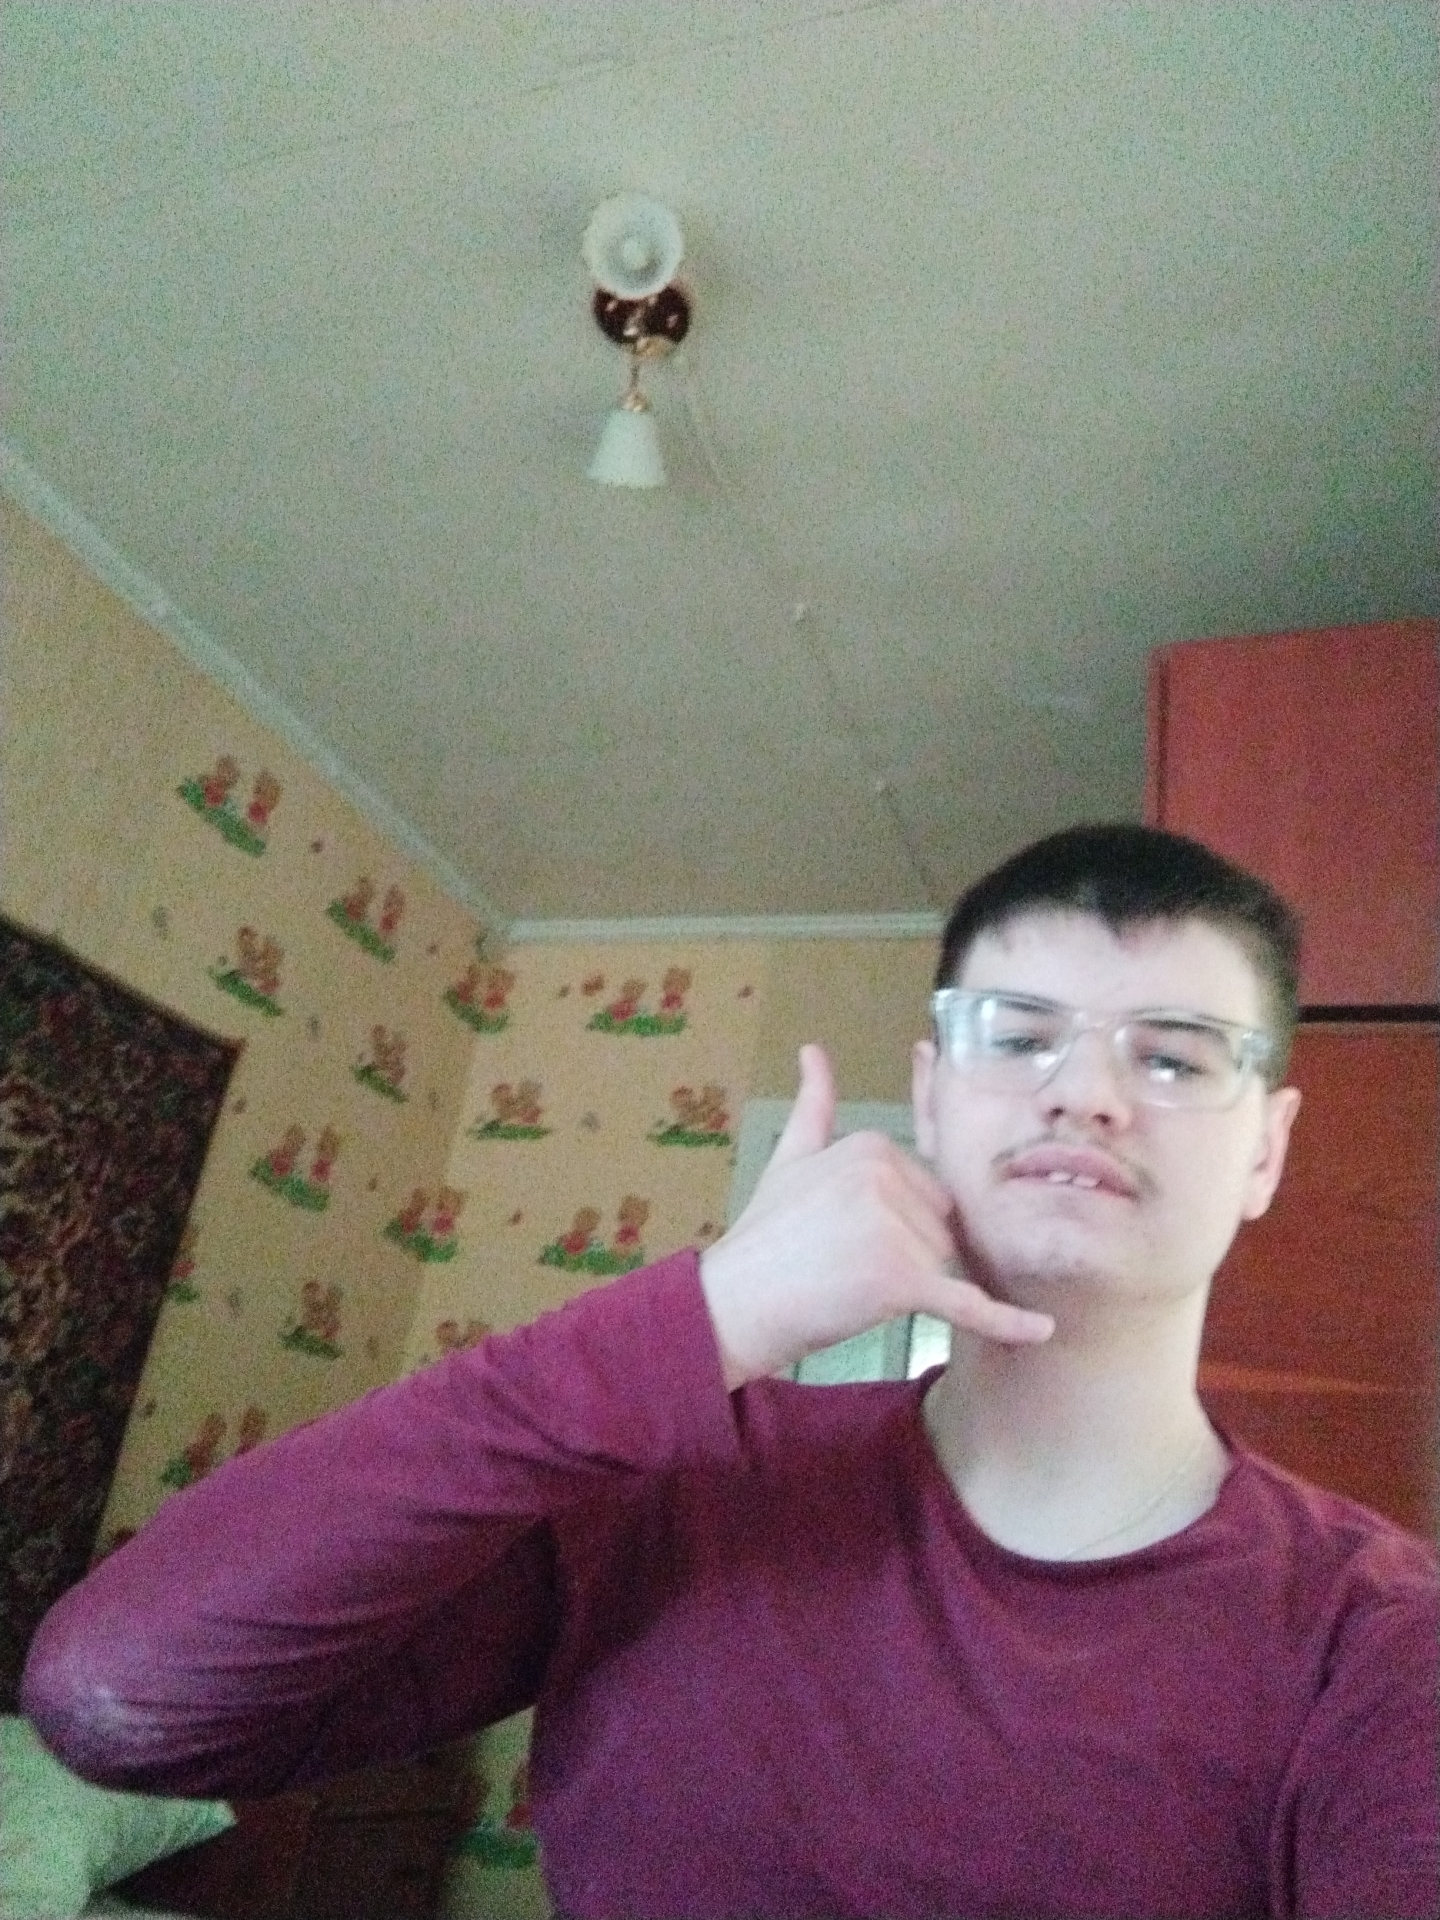
Label: noise